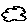
Label: cloud